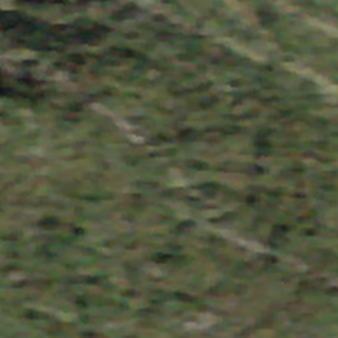
Label: other